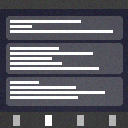
Screen state: on